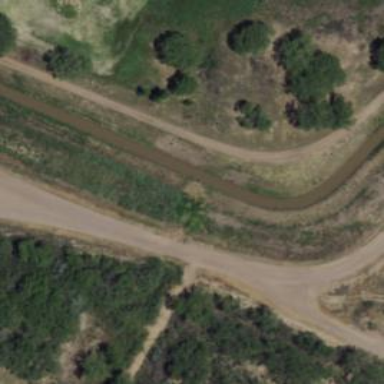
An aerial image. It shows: Cutline path on unclassified road.